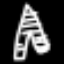
Label: The Eiffel Tower